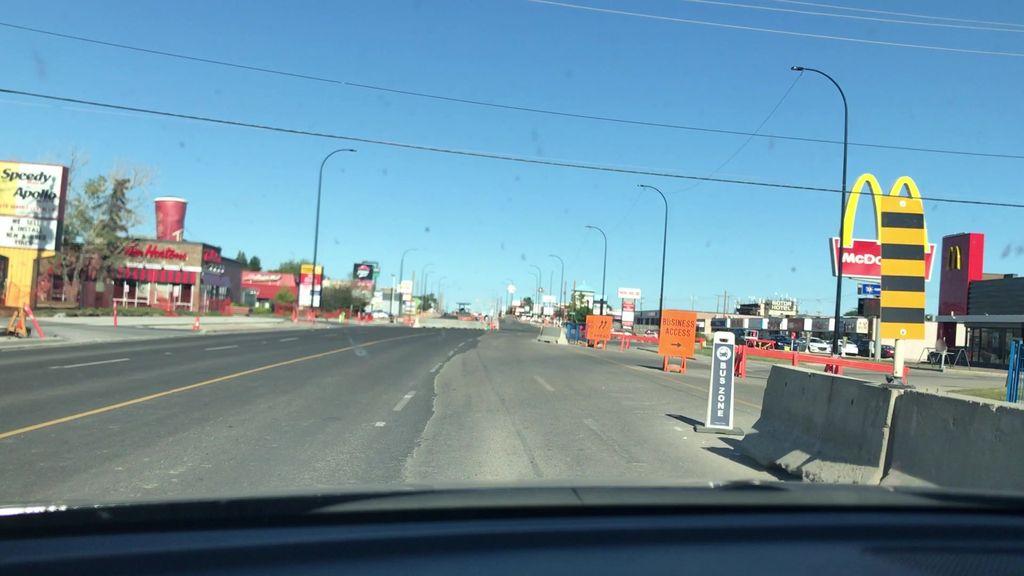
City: calgary